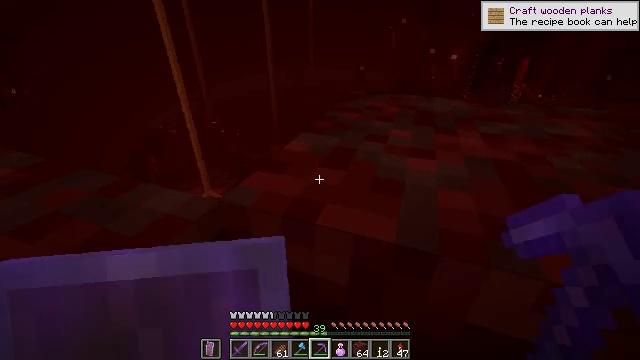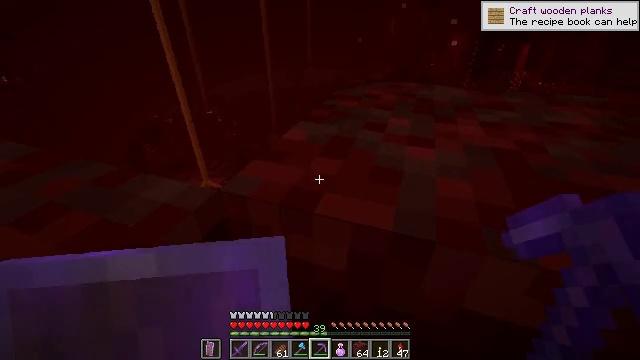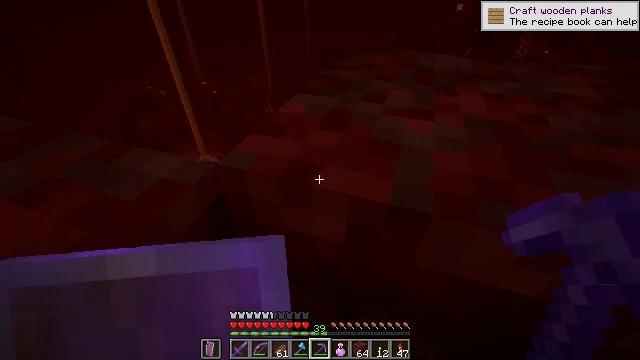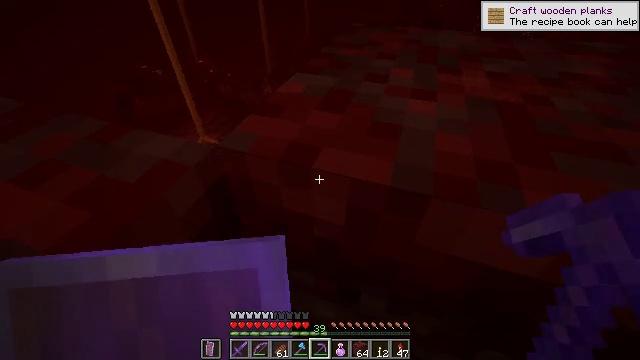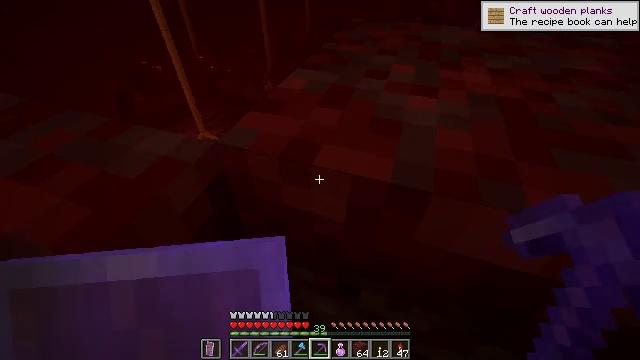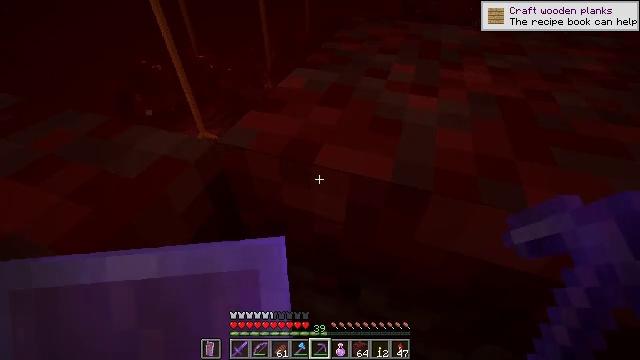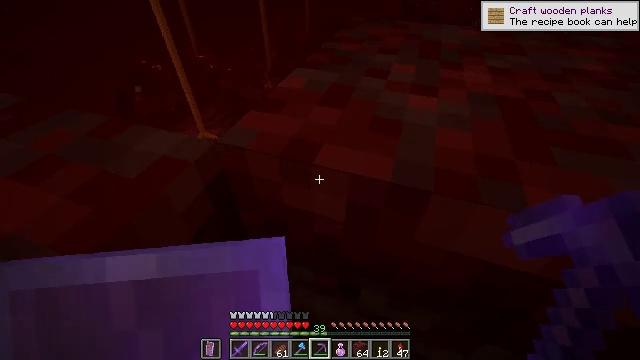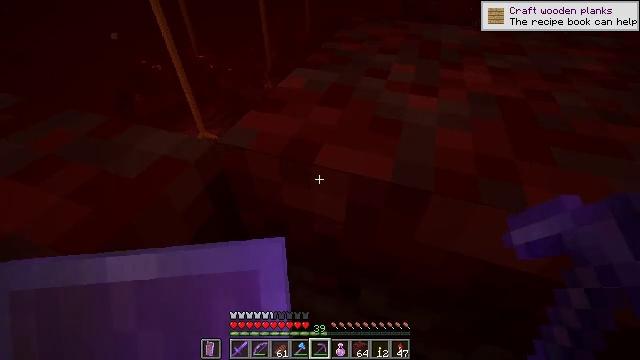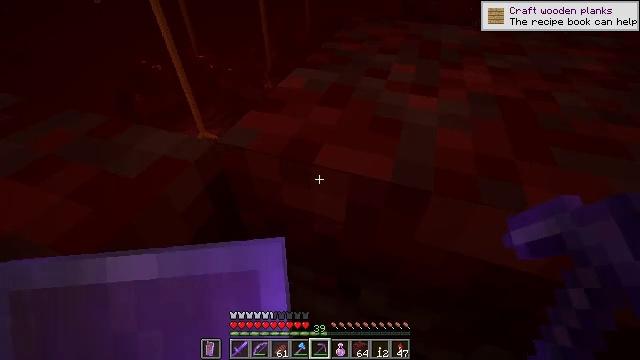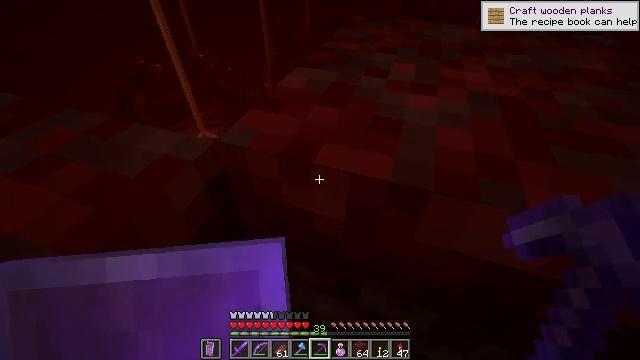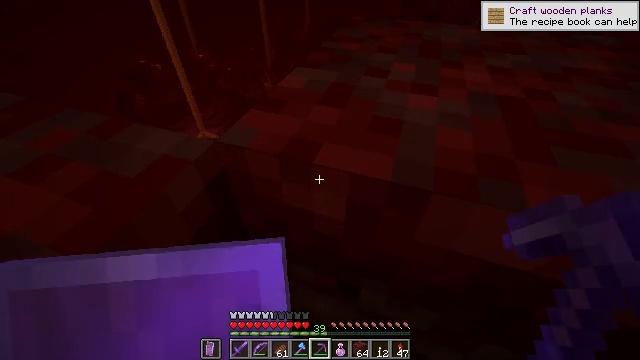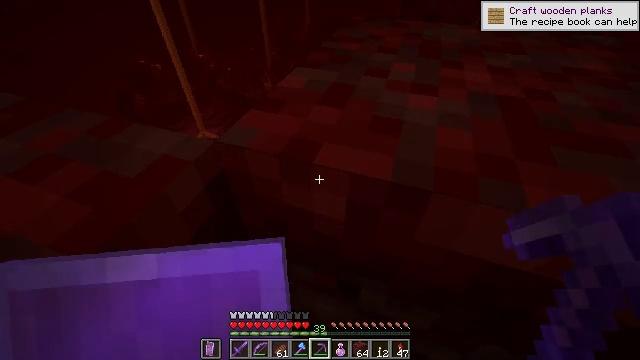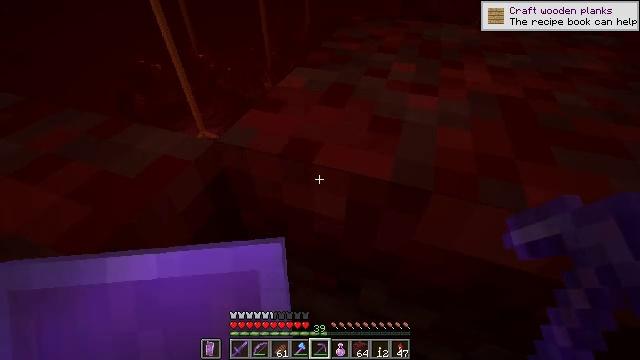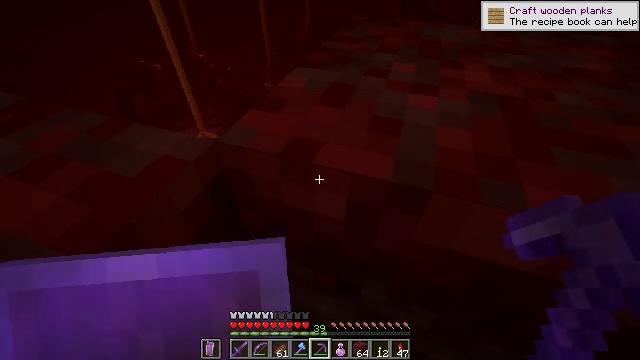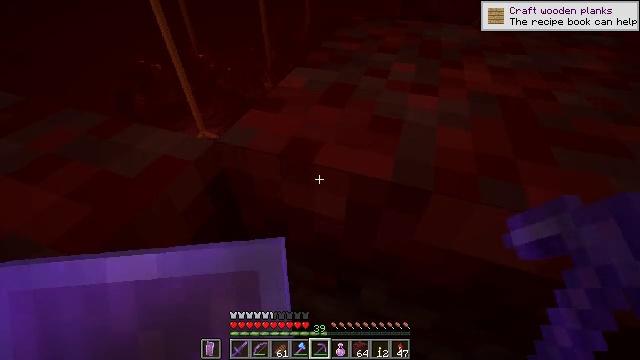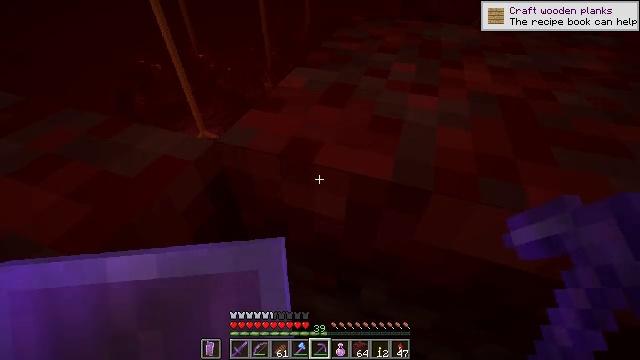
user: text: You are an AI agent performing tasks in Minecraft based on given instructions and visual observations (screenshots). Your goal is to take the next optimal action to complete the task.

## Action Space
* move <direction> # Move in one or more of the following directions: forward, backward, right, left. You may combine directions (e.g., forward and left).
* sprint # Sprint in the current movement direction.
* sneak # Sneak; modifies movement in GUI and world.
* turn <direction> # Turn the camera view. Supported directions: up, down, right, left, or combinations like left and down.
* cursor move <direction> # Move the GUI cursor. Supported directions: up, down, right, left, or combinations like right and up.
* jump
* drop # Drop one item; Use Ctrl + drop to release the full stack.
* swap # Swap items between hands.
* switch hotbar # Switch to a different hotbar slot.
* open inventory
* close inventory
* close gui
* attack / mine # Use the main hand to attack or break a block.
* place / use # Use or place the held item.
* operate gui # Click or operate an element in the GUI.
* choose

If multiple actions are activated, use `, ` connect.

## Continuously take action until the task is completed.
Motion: motion action
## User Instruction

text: Mine crimson nylium in the Nether.
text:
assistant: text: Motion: move forward, sneak, turn down
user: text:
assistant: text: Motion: move forward, sneak, turn down
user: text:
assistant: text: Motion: move forward, sneak, turn down
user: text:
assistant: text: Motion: move forward, sneak
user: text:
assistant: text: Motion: move forward, sneak
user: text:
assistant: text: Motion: move forward, sneak
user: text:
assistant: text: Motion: move forward, sneak
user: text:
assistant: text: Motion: move forward, sneak
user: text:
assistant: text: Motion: move forward, sneak
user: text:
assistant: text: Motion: move forward, sneak
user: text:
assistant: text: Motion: move forward, sneak
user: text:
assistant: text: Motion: move forward, sneak
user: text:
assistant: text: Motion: move forward, sneak
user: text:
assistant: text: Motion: move forward, sneak
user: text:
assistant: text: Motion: move forward, sneak
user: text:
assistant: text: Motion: sneak
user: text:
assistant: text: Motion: sneak
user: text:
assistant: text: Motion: no_op
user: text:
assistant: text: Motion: no_op
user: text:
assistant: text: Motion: no_op
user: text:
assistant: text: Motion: no_op
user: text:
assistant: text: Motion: no_op
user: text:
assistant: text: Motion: no_op
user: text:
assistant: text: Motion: no_op
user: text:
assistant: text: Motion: no_op
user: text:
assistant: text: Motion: no_op
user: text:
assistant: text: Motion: no_op
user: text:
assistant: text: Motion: no_op
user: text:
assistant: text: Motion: no_op
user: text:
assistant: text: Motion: no_op